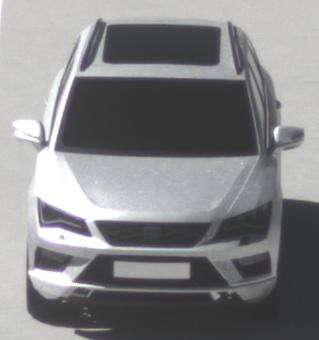
Make: SEAT
Model: Ateca 1.0 TSI Ecomotive
Detailed model: Ateca (5FP)
Model produced from: 2016/08
Model produced until: 2018/08
Doors: 5
Color: white
Road condition: dry road
Daytime: midday
Contrast: high contrast